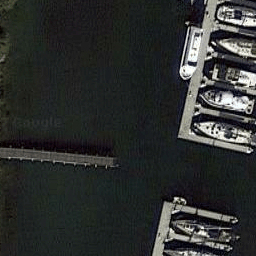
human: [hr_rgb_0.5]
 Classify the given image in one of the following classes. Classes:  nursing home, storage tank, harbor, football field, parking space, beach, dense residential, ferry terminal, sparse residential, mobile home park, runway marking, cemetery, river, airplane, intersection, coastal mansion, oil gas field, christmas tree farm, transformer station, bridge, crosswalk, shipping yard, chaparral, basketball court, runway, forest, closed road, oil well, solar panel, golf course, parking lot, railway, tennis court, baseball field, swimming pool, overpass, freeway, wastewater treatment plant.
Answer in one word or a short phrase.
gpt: harbor